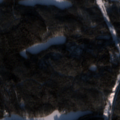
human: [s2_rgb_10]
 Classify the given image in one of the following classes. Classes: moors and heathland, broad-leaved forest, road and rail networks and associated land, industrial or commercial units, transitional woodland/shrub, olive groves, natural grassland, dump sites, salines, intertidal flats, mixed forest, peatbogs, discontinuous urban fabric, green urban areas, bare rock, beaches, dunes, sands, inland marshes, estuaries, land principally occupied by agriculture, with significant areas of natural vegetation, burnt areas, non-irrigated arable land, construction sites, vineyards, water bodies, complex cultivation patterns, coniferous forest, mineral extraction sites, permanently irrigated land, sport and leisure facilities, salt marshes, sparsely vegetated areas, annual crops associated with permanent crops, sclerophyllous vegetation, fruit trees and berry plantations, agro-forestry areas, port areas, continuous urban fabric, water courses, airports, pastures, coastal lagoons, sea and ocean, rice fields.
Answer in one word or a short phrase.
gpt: coniferous forest, mixed forest